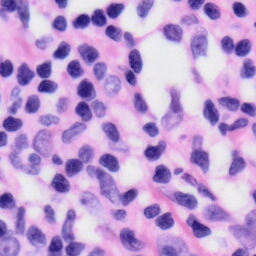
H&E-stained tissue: Skin